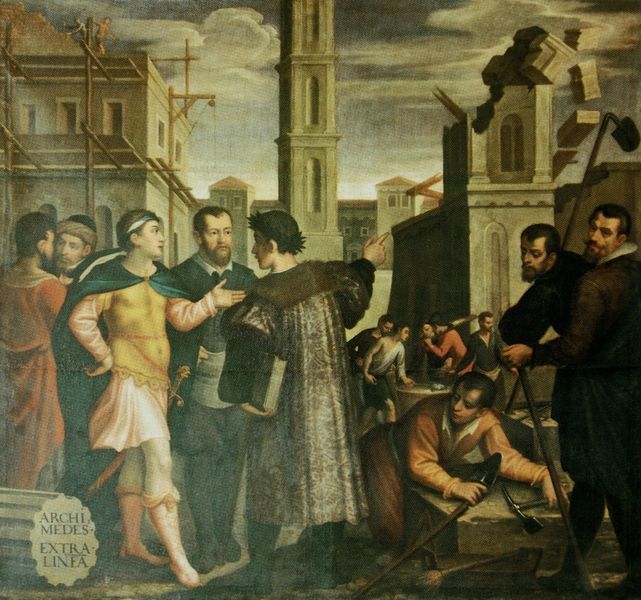
Titel: Bauwesen
Künstler: Hans Freyberger
Standort: Augsburg
Institution: Städtische Kunstsammlungen
Schlagwörter: dunkel, gemälde, himmel, mann, schatten, umhang, wolken, gelb, kirchturm, menschen, ocker, stadt, braun, fenster, finger, geste, holz, hut, licht, männer, säule, säulen, blick, dach, gebäude, rose, wolke, beige, gespräch, bart, wand, architektur, arm, blicke, falten, halten, stein, steine, gelehrte, gesten, niederlande, signatur, öl, häuser, wind, kirche, gewand, mantel, reich, stehend, gewänder, händler, gebeugt, krone, renaissance, rosa, turm, beine, spanien, bein, schrift, bogen, italien, dächer, mauer, arbeiter, ölgemälde, zerstörung, kaiser, könig, sprechen, inschrift, glanz, bauch, steinmetz, zeigen, bögen, strümpfe, ruine, panzer, gerüst, buch, türme, dom, kran, geld, zentralperspektive, gefahr, schwert, text, waffe, stiefel, herrscher, kranz, lorbeer, lorbeerkranz, trommel, arkaden, kathedrale, gestus, harnisch, handwerker, schreiner, werkzeug, wohlhabend, mauern, hammer, manierismus, dante, fall, durchsichtig, florenz, griechenland, diskussion, fingerzeig, kanneluren, fresko, block, turban, schaft, el greco, bau, hacke, schaufel, spaten, stürzen, bauen, siegeskranz, zerfall, architekten, baustelle, maurer, architekt, latein, steinblöcke, kanelluren, caesar, bauherr, renessaince, vermessung, krahn, erdbeben, campanille, baumeister, raffael, einstürzen, gerede, verhandeln, spitzhacke, bauarbeiter, hausbau, pickel, zeigegestus, baugerüst, einsturz, kopfband, planer, erfindung, secco, archimedes, zusammenbruch, meißel, einbruch, säulentrommel, diskusion, besänftigen, hackke, schauffel, extralinea, meisse, linea, syrakus, extra